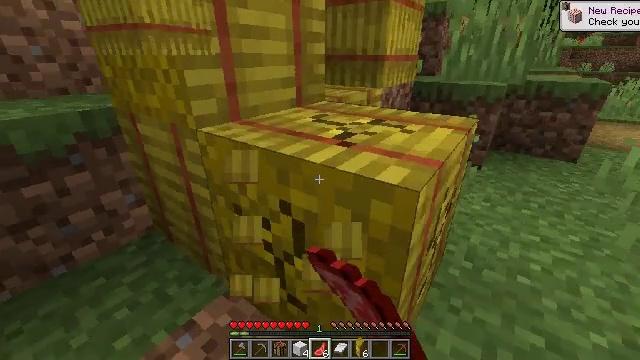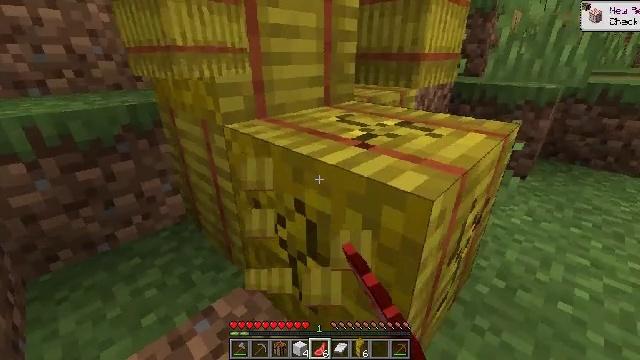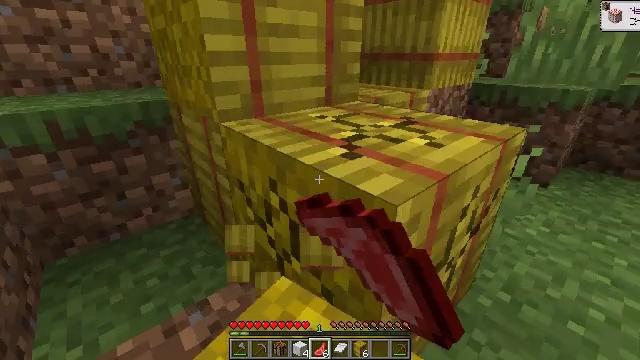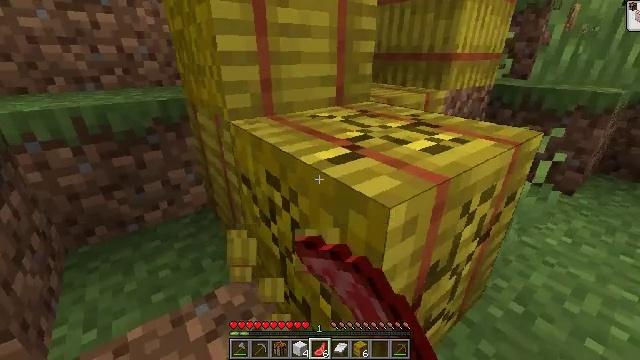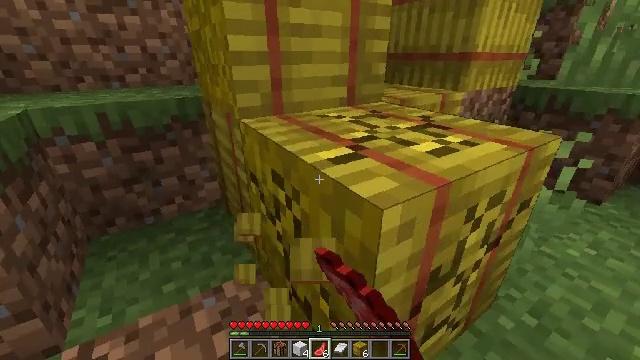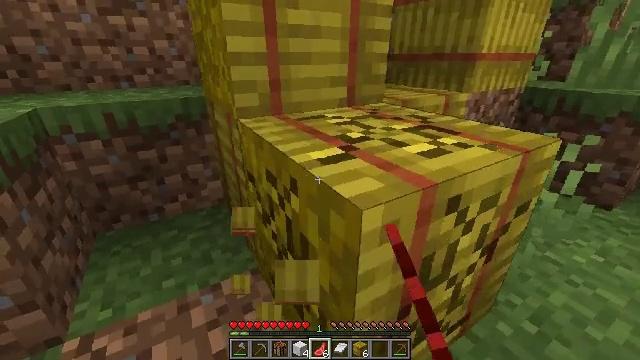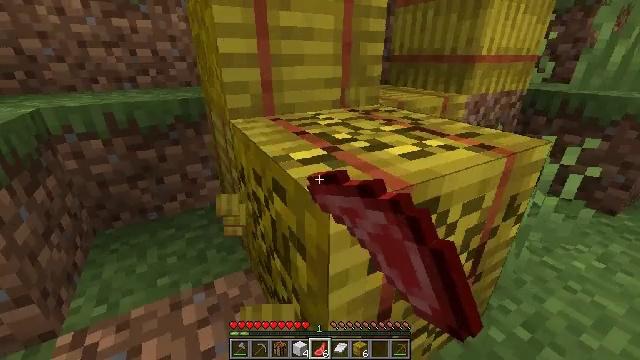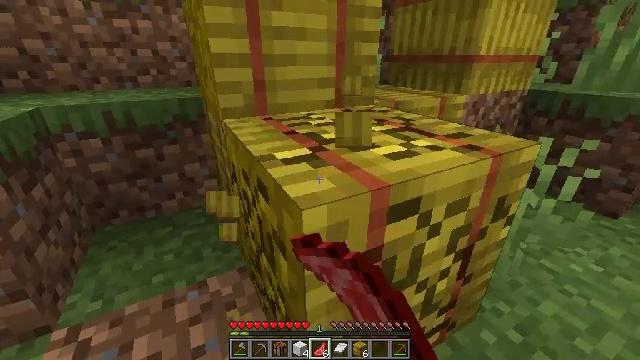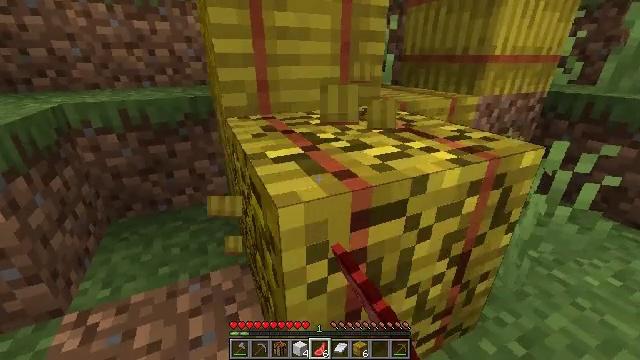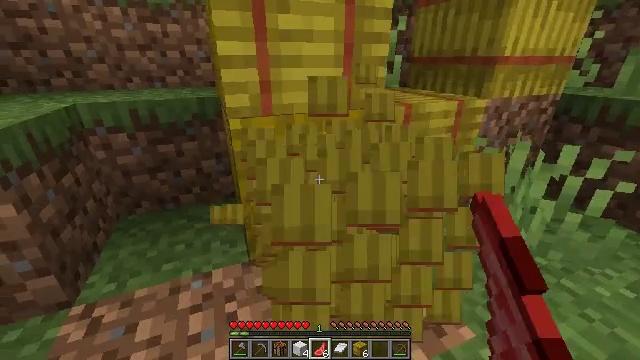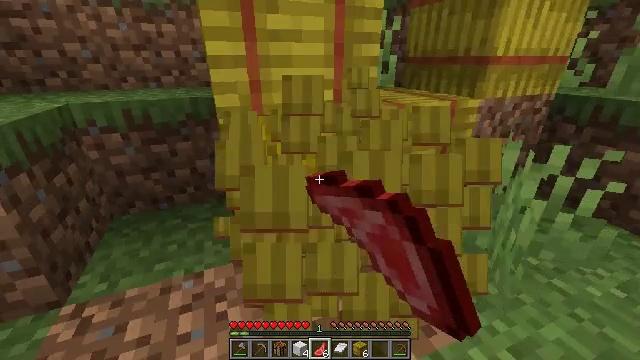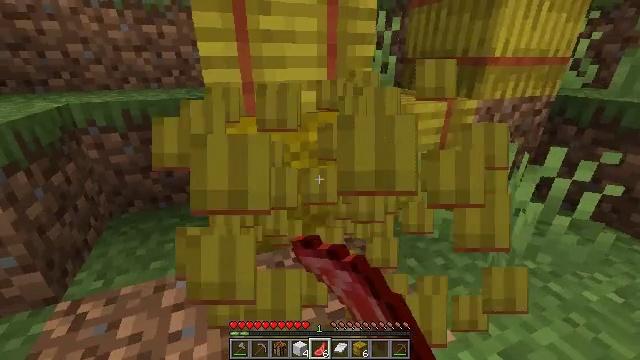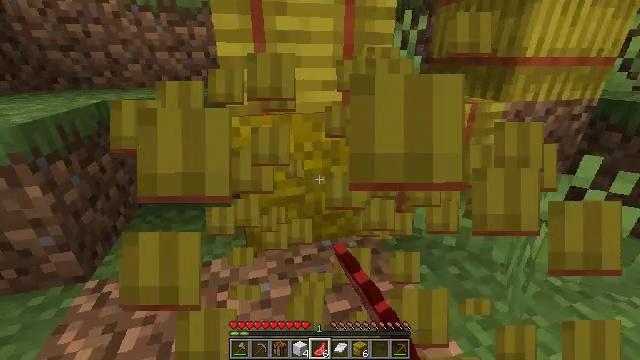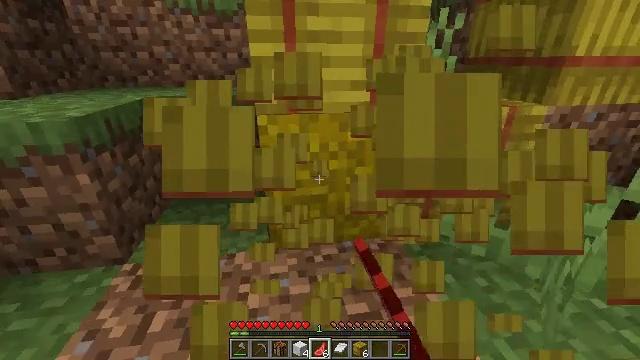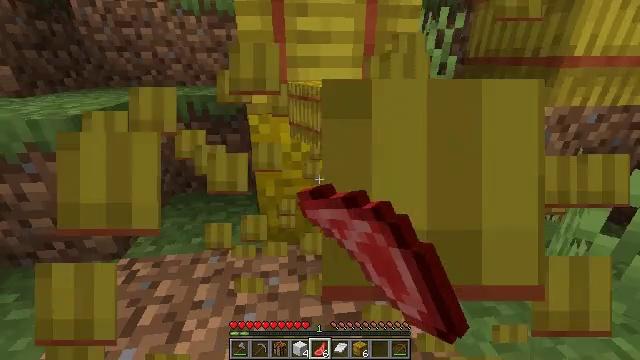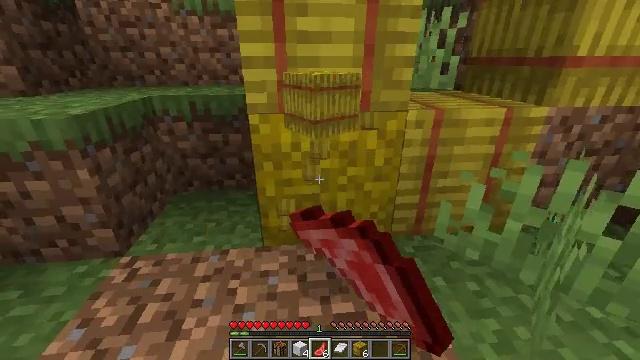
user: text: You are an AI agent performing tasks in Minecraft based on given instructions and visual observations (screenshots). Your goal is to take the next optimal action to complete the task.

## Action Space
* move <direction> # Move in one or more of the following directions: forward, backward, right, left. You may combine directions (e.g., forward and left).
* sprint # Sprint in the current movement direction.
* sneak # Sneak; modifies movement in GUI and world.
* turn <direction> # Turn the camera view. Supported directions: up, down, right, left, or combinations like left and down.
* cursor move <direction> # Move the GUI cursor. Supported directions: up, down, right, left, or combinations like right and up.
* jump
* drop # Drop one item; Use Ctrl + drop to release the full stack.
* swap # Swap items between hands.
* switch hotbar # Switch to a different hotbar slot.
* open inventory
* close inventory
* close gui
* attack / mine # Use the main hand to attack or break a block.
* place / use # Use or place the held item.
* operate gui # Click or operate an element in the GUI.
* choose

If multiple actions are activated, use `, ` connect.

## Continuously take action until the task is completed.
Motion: motion action
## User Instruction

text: Mine a hay block from the field.
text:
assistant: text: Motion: move right, sneak, turn left, attack / mine
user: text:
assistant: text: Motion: move right, sneak, turn left, attack / mine
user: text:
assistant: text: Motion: move right, sneak, turn left, attack / mine
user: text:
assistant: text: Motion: move right, sneak, turn left, attack / mine
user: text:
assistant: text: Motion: move right, sneak, turn left, attack / mine
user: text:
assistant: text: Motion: move right, sneak, turn left, attack / mine
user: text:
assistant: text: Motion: move right, sneak, turn left, attack / mine
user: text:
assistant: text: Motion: move right, sneak, turn left, attack / mine
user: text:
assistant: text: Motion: move right, sneak, turn left, attack / mine
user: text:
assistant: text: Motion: move right, sneak, attack / mine
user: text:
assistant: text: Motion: move right, sneak, turn left, attack / mine
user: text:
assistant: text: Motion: move right, sneak, turn left, attack / mine
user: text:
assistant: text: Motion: move right, sneak, turn left, attack / mine
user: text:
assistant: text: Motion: move right, sneak, turn left, attack / mine
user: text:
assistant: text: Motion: move right, sneak, attack / mine
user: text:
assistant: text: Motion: move right, sneak, turn left, attack / mine
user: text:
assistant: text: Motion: move right, sneak, turn left, attack / mine
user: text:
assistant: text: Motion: move right, sneak, turn left, attack / mine
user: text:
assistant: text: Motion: move right, sneak, turn left, attack / mine
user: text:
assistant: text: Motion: move right, sneak, turn left, attack / mine
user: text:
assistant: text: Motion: move right, sneak, attack / mine
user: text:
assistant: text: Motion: move forward, sneak, attack / mine
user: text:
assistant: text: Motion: move forward and move left, sneak, attack / mine
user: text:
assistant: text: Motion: move forward and move left, sneak, attack / mine
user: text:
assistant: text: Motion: move forward and move left, sneak, attack / mine
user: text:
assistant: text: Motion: move left, sneak, attack / mine
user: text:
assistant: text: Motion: move left, sneak, turn right, attack / mine
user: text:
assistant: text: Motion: sneak, attack / mine
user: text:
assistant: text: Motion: sneak, attack / mine
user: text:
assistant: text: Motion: sneak, attack / mine